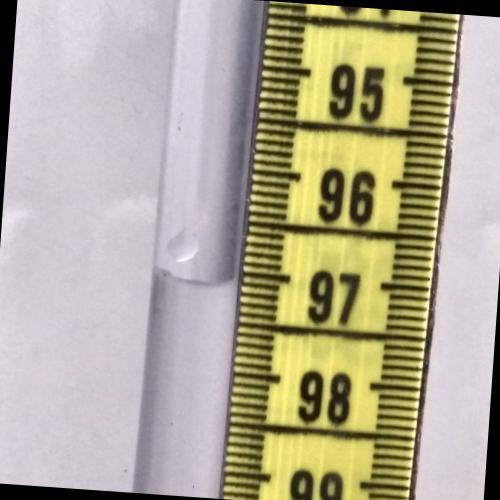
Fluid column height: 97.1 cm